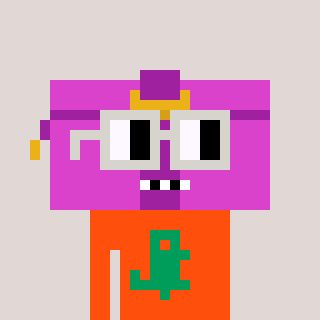
a pixel art character with square light gray glasses, a clutch-shaped head and a orange-colored body on a warm background